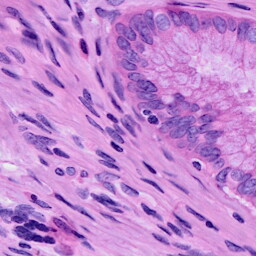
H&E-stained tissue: Cervix